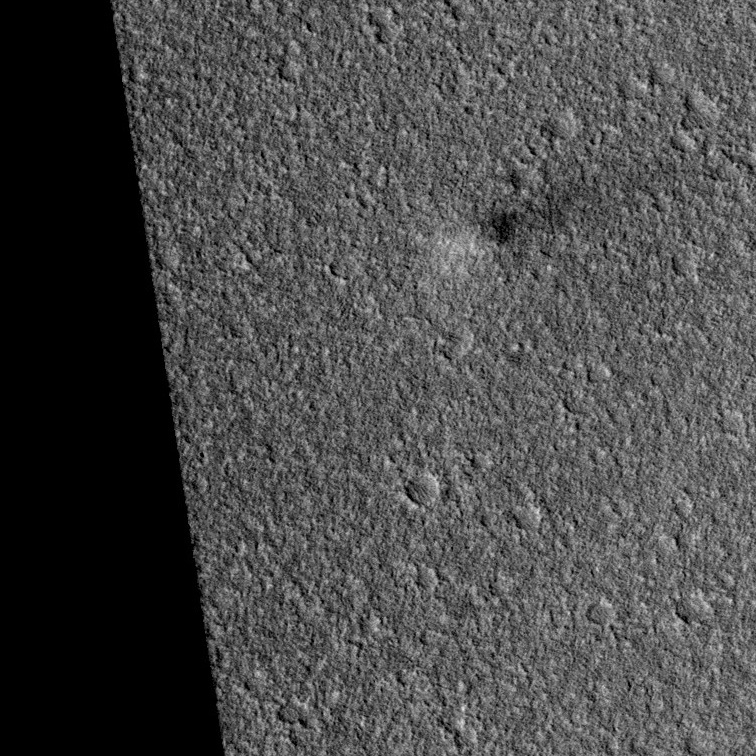
Label: dustdevil